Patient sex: M
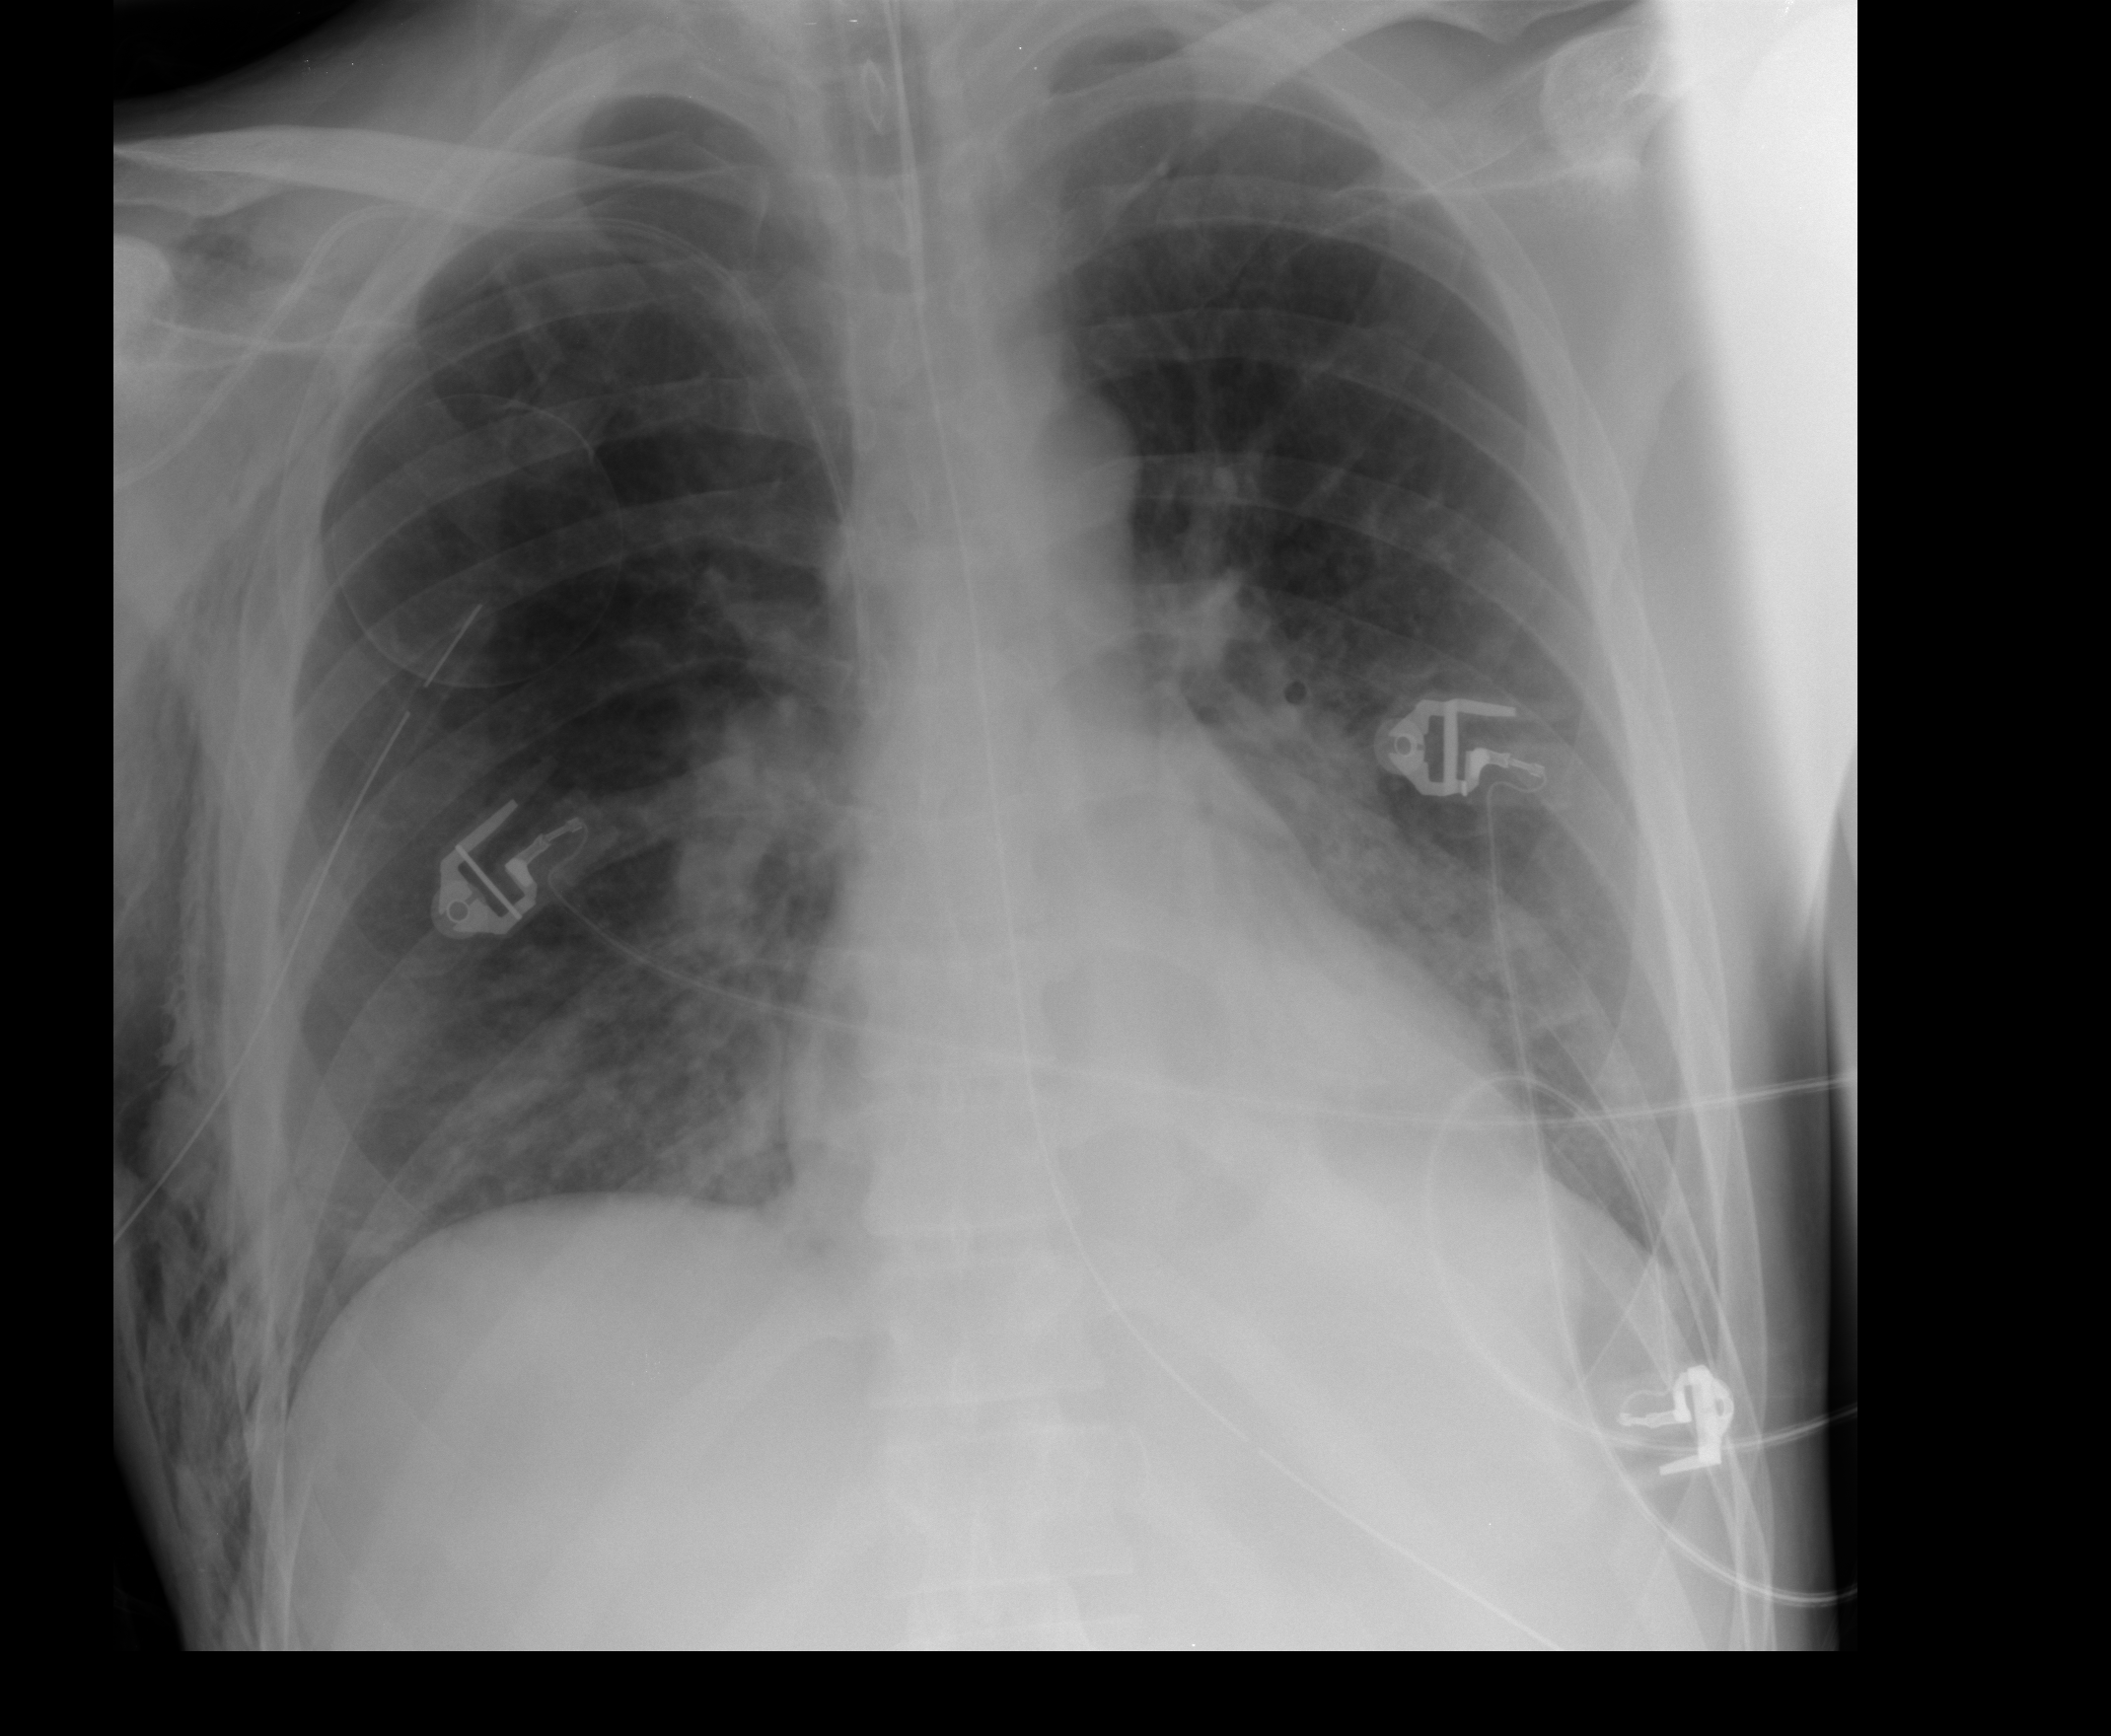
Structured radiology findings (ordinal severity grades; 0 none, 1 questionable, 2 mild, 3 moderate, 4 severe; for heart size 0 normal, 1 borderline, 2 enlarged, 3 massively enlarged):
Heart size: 0
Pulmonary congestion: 2
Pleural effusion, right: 0
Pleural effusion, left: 0
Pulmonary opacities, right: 1
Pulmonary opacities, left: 1
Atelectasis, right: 2
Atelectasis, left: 2